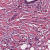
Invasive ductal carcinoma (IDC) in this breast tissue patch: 1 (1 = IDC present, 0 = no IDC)